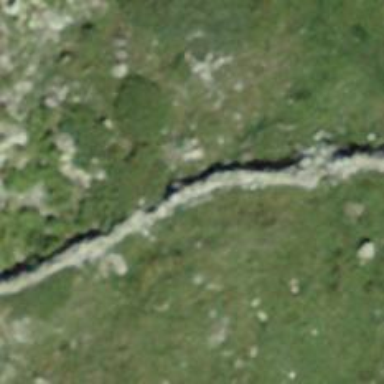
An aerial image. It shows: Dry stone wall barrier.